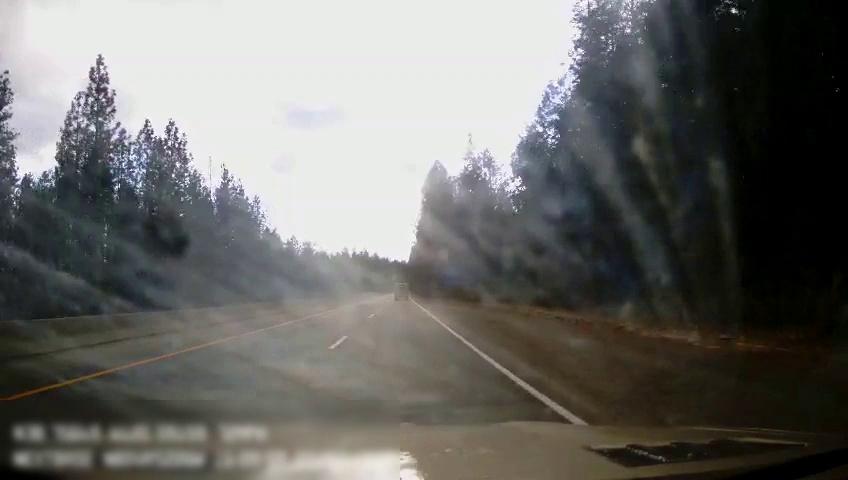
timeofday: Day
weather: Cloudy
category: Drivable Space
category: Drivable Space
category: Vehicles | Van
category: Lanes | Current Lane
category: Lanes | Alternate Lane
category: Lanes | Alternate Lane